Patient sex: M
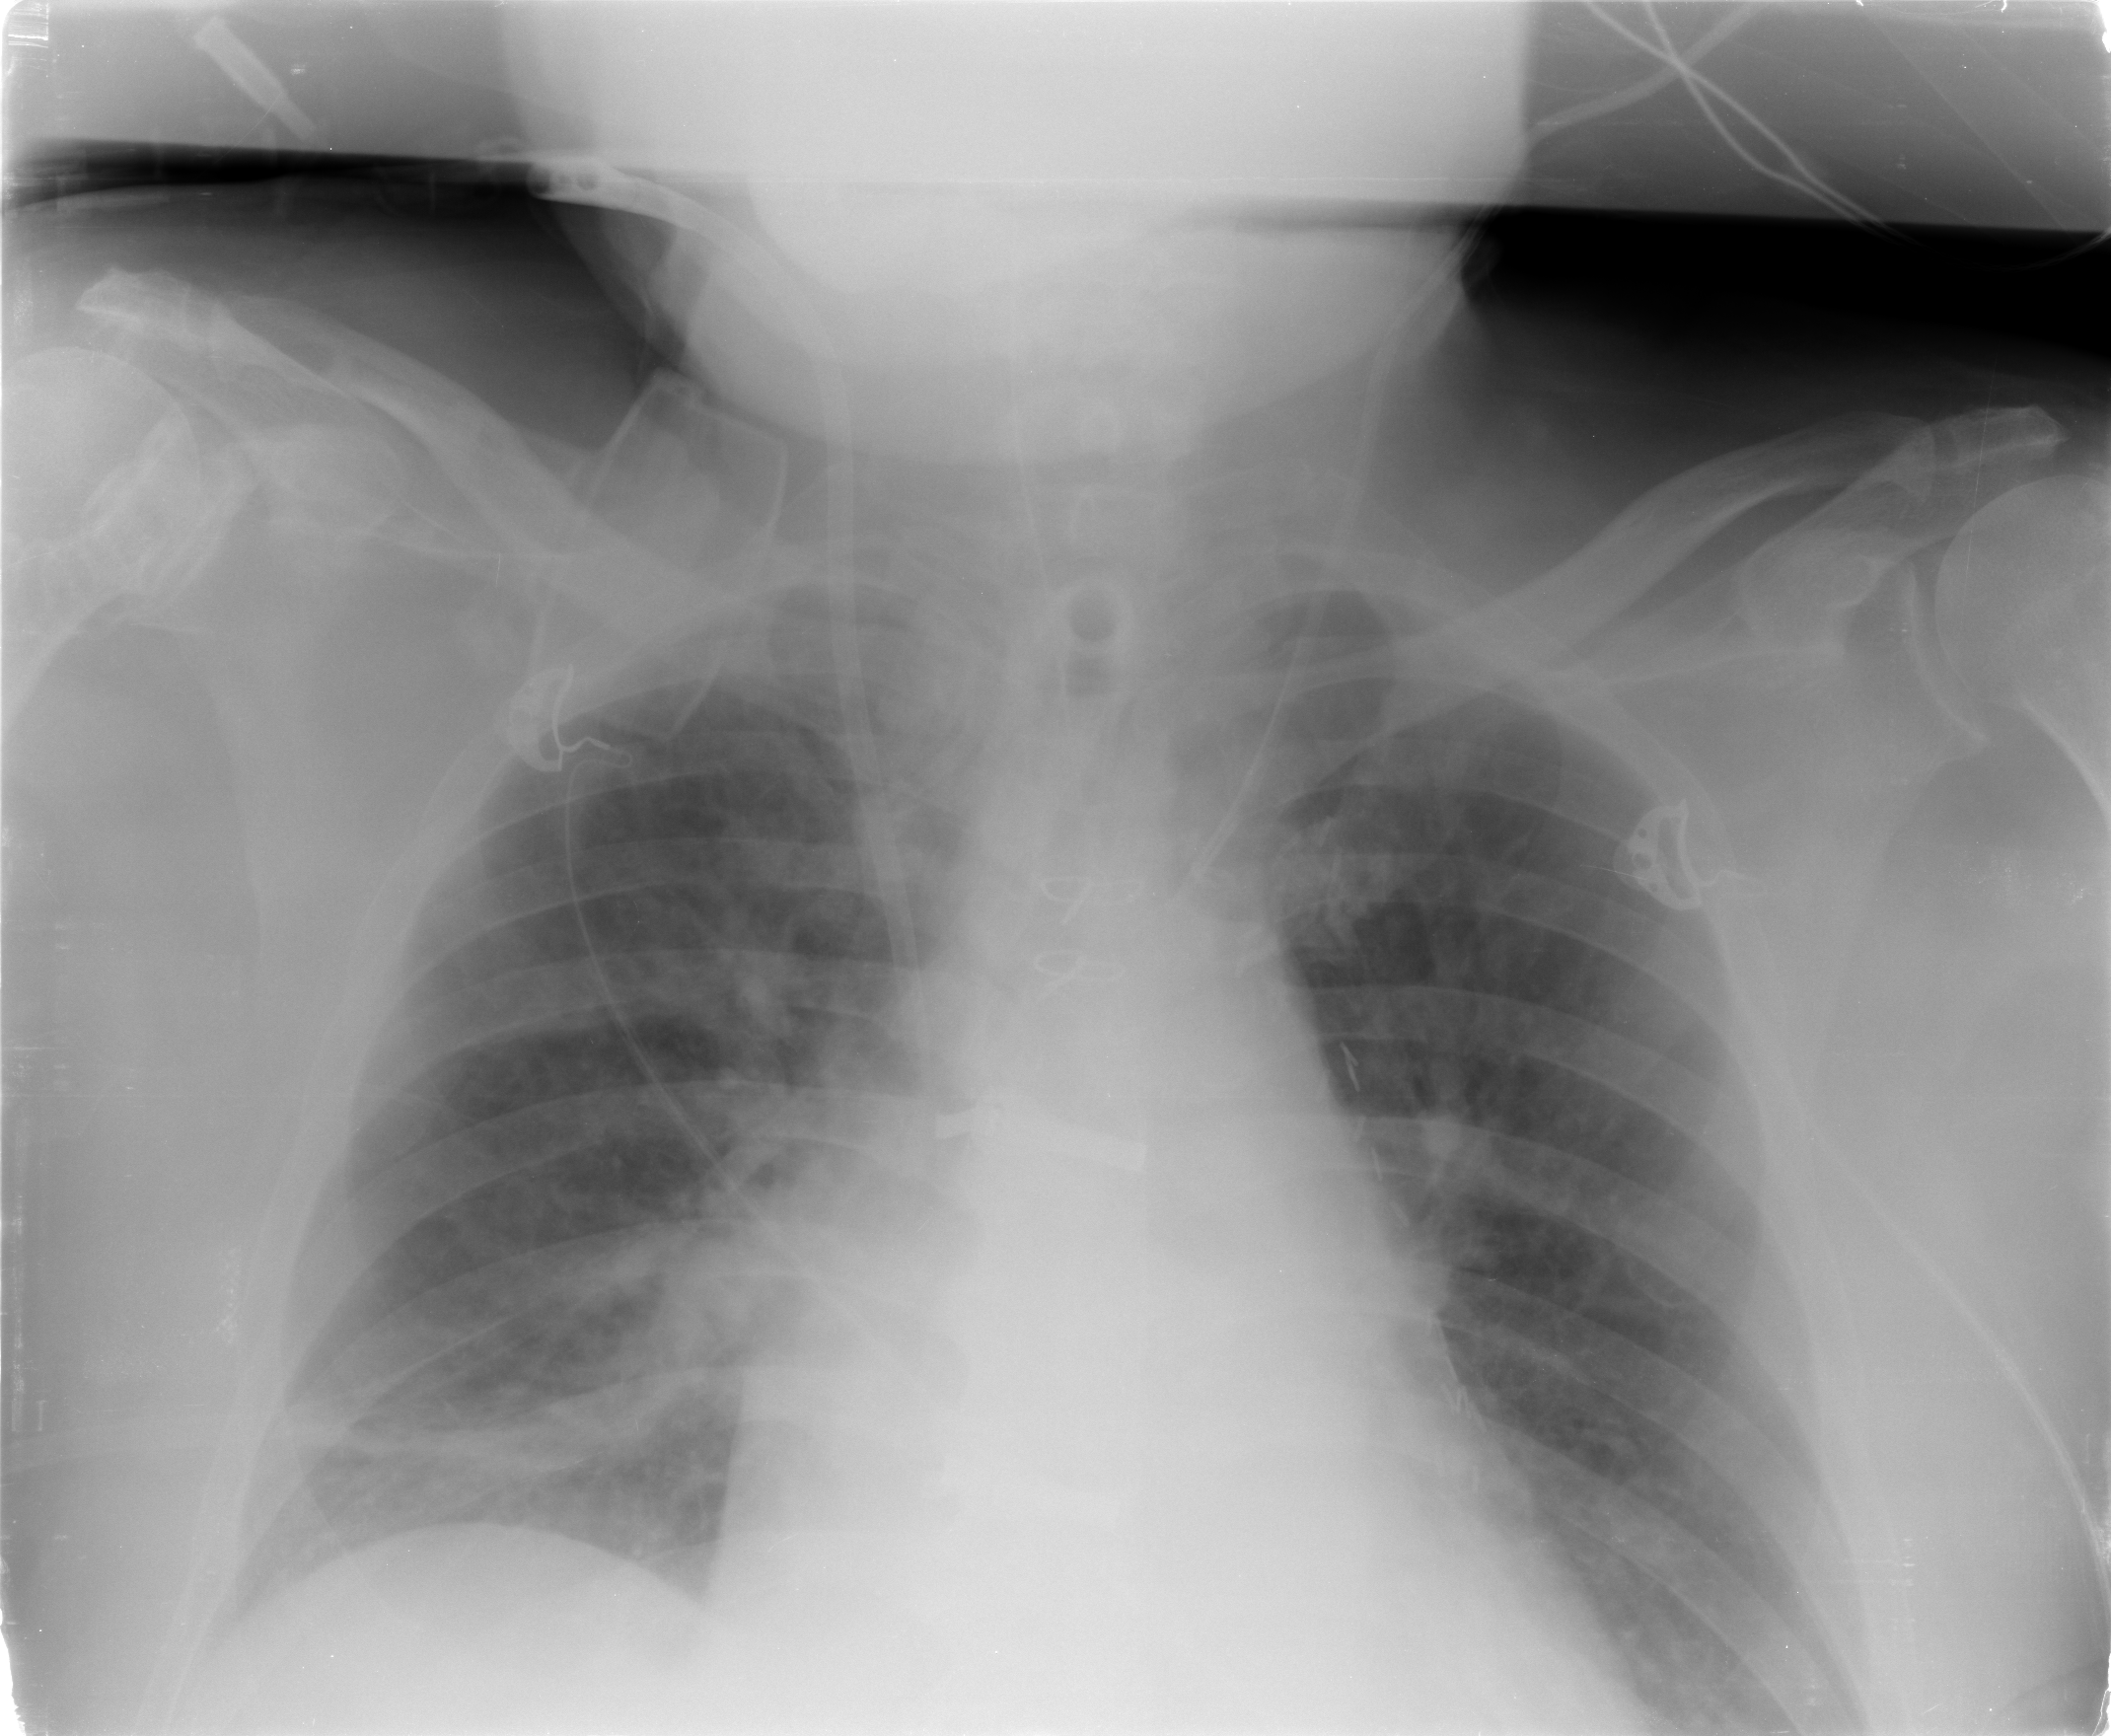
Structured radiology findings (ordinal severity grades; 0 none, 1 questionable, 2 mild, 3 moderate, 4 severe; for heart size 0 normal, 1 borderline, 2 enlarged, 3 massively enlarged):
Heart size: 2
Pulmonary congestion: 0
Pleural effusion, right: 0
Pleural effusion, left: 0
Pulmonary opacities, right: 0
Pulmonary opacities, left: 0
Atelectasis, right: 2
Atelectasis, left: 0